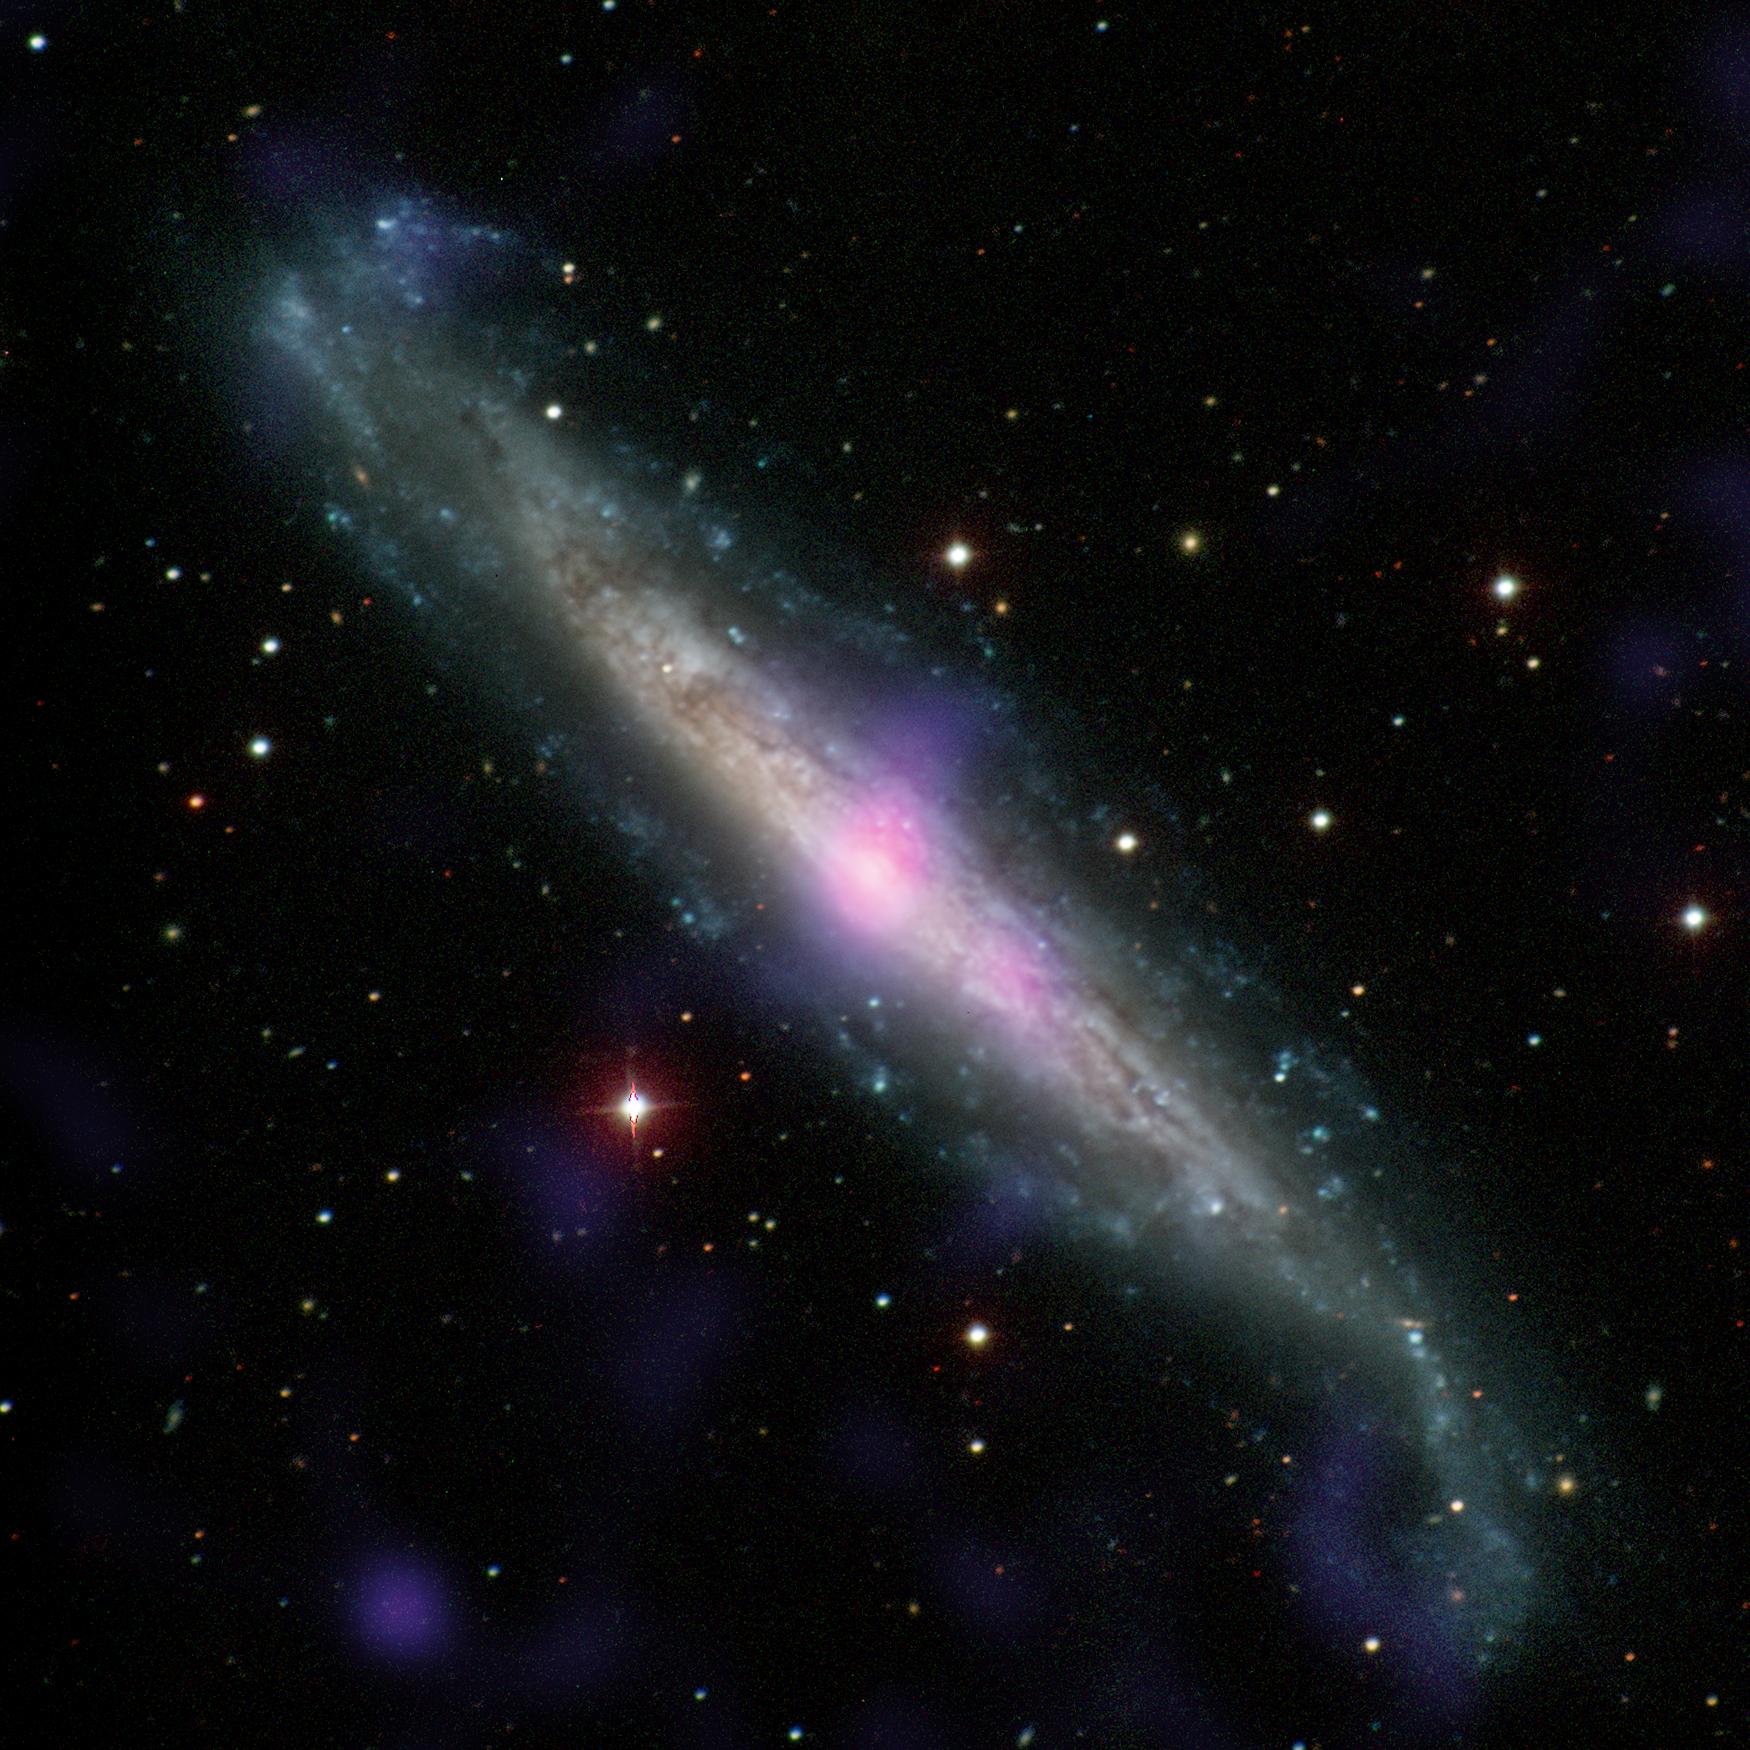
Galaxy NGC 1448 with Active Galactic Nucleus NGC 1448, Chandra X-ray Observatory,NuSTAR